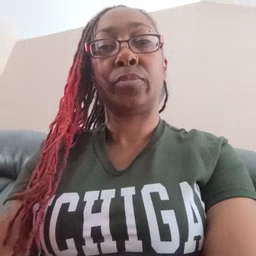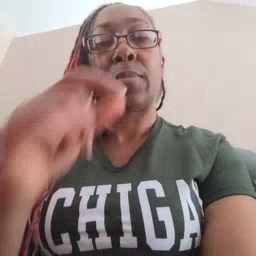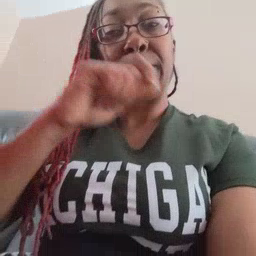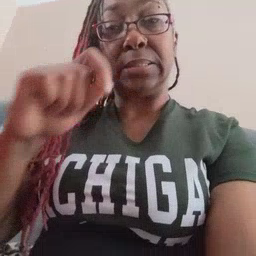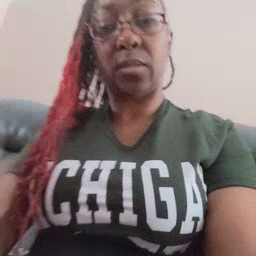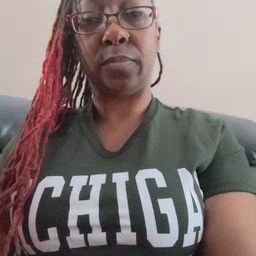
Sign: pencil